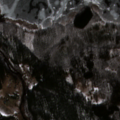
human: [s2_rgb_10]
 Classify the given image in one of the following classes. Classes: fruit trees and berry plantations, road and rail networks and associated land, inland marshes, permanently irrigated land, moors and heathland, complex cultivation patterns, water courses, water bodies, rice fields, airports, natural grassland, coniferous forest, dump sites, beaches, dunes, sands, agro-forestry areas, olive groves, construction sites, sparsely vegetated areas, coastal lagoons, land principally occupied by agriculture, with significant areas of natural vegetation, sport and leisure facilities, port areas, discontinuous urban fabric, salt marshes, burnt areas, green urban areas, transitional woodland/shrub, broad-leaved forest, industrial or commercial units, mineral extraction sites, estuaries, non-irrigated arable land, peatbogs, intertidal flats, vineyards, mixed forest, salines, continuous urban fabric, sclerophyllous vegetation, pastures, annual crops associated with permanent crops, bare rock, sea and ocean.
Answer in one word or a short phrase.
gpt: complex cultivation patterns, broad-leaved forest, coniferous forest, mixed forest, inland marshes, water bodies